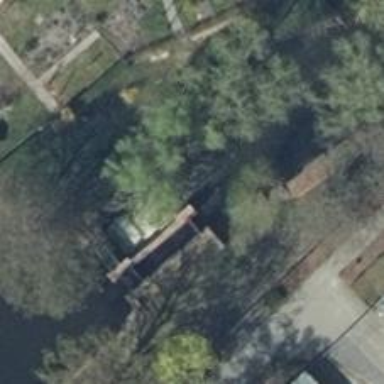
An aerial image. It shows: Lock gate on waterway.